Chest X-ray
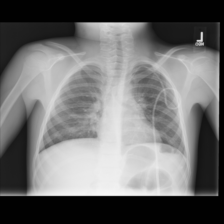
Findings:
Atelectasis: negative
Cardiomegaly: negative
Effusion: negative
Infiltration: positive
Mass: negative
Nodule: negative
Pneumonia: negative
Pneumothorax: negative
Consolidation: negative
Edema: negative
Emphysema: negative
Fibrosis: negative
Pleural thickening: negative
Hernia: negative